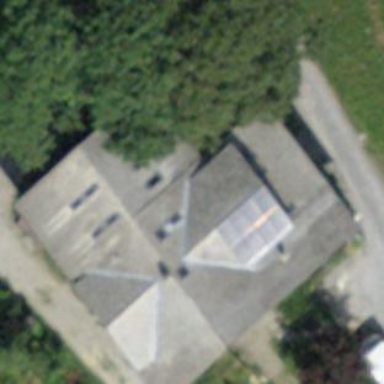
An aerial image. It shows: Farm building.